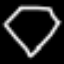
Label: diamond